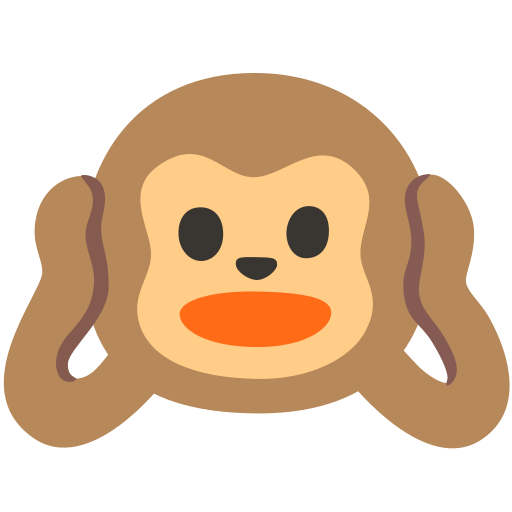
Emoji: 🙉